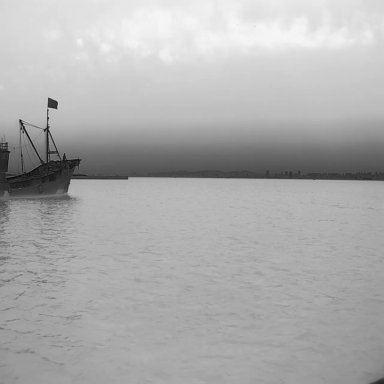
There are four bulk_carriers in the infrared image.